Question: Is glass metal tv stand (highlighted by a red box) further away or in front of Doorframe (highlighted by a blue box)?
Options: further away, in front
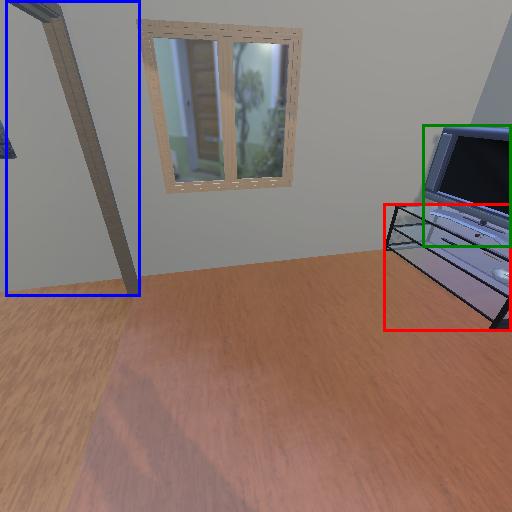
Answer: further away